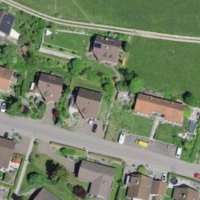
EUNIS habitat code: 55
Species observed at this site:
Gymnadenia conopsea